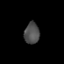
Tissue: prostate
Cell type: T cells
Senescence score: 0.3268
Nuclear area (px): 318
Mean DAPI intensity: 77.78